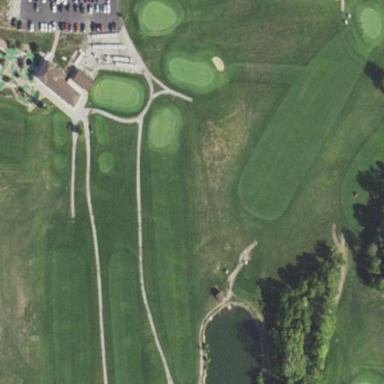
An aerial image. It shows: Rough area in golf course.